В электростатическом вольтметре сила притяжения между металлическими пластинами $1$ и $2$ плоского конденсатора $C$ измеряется с помощью аналитических весов (см. рисунок).  При постоянном напряжении $V_{1}=500~В$ между пластинами $1$ и $2$ весы уравновешиваются разновесом массой $m_{1}=200~мг$. На пластины конденсатора подается периодическая последовательность треугольных импульсов напряжения с длительностью $\tau=5 \cdot 10^{-4}~с$ и периодом повторения $T=0.01~с$ (см. рисунок ниже).
Чему равна амплитуда импульсов $V_{0}$, если в этом случае весы уравновешиваются разновесом массой $m_{2}=30~мг$? Период собственных колебаний весов много больше $T$.
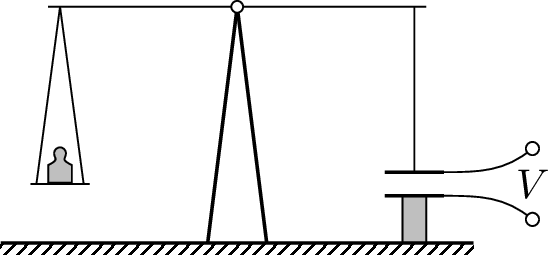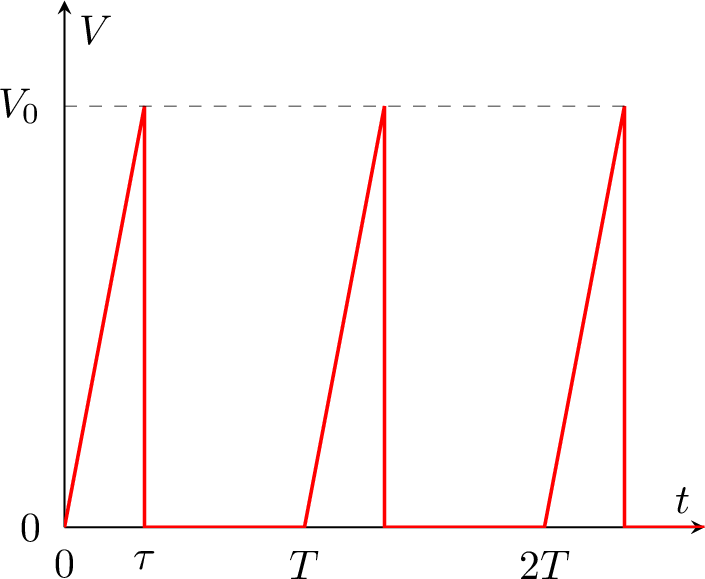
Решение: При постоянном напряжении: $$ F_{1}=m_{1} g=\frac{\varepsilon_{0} S}{2 d^{2}} V_{1}^{2}. $$ При периодической последовательности импульсов: $$ F_{2}=m_{2} g=\frac{\varepsilon_{0} S}{2 T d^{2}} \int \limits_{0}^{\tau}\left(\frac{V_{0}}{\tau} t\right)^{2} d t=\frac{\varepsilon_{0} S V_{0}^{2} \tau}{6 T d^{2}}=\frac{F_{1} V_{0}^{2} \tau}{3 T V_{1}^{2}}. $$ Отсюда: $$ V_{0}=V_{1} \sqrt{\frac{3 T m_{2}}{\tau m_{1}}}=1500~В. $$
Ответ: $$ V_{0}=V_{1} \sqrt{\frac{3 T m_{2}}{\tau m_{1}}}=1500~В. $$
Темы:
T, Механика, Электричество, Конденсатор, Колебания, Всероссийские, Нелинейные колебания, Вынужденные колебания